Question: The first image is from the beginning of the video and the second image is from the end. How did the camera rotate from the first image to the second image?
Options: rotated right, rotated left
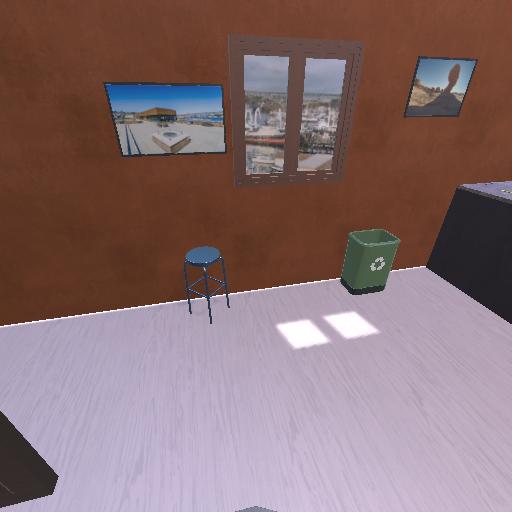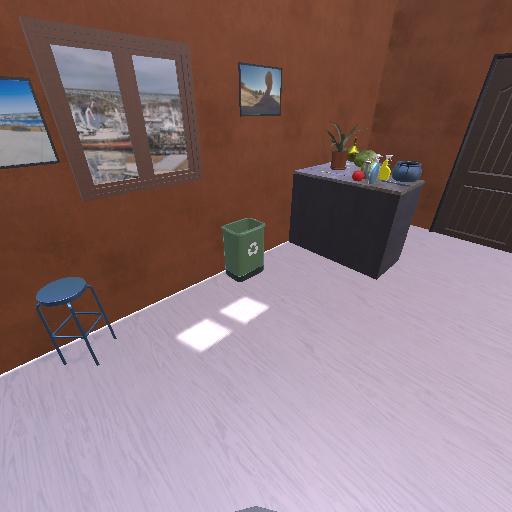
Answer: rotated right